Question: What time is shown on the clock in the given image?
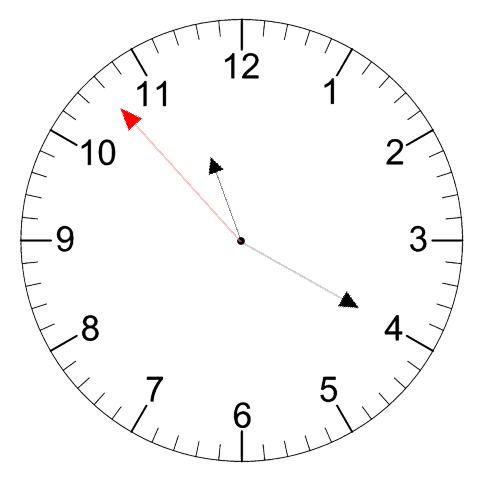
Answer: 11:19:53